Current action and preconditions to check: trajectory_clear

Your task: For each precondition in the list above, predict whether it will hold at this action.

Consider the current scene as observed from the mobile robot's camera, and analyze the predicted future states of all dynamic agents (e.g., people, animals, vehicles, or any moving entities) within the NEXT SECOND.

IMPORTANT: Only answer "very likely" if you are absolutely certain—based on strong, clear evidence—that a dynamic agent will violate the precondition in the predicted future state. Do NOT answer "very likely" for unlikely, ambiguous, or low-probability risks.

Ask yourself for each precondition: Is there a high probability, with clear and convincing evidence, that the predicted future states of any dynamic agent will interfere with the predicted future state of the currently executing action within the NEXT SECOND, causing that precondition to fail?

Assess the risk level based on these predictions. Use "likely" or "very likely" if motions create a clear risk of interference.

Use "neutral" or "improbable" if agents are nearby but their predicted paths are clearly diverging or non-conflicting.

Failure Risk Categories: "very improbable", "improbable", "neutral", "likely", "very likely"

Answer Format: Output ONLY the probability_of_failure value from these categories: "very improbable", "improbable", "neutral", "likely", "very likely"

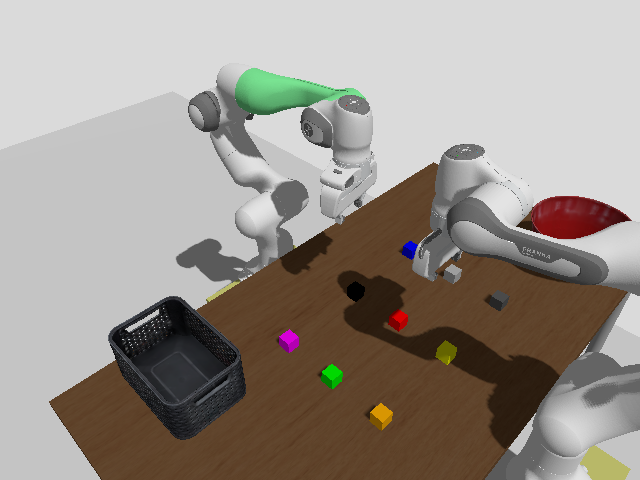

Answer: neutral